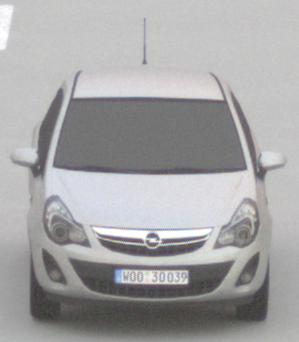
Make: Opel
Model: Corsa 1.2
Detailed model: Corsa (D)
Model produced from: 2011/01
Model produced until: 2014/08
Doors: 3
Color: white
Road condition: dry road
Daytime: sunrise or sunset
Contrast: low contrast